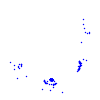
Particle: kaon